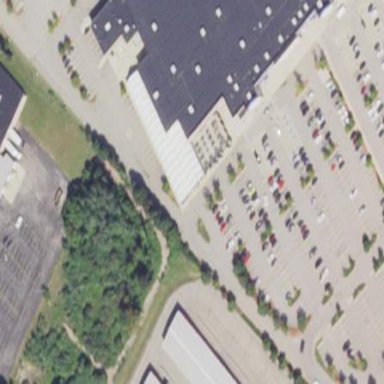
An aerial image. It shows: Garden center shop.